Field crop: maize
Growth stage: 1
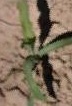
Species: maize